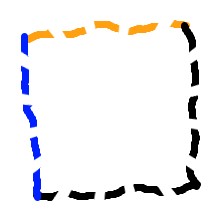
Shape: square